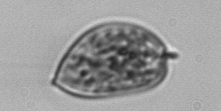
Label: Prorocentrum_micans